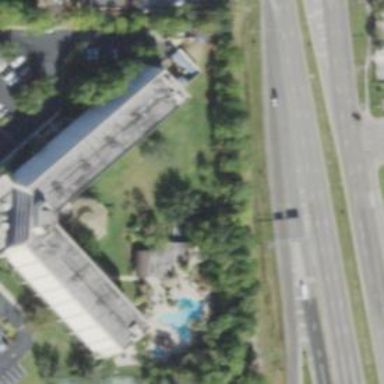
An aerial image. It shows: Hotel building.